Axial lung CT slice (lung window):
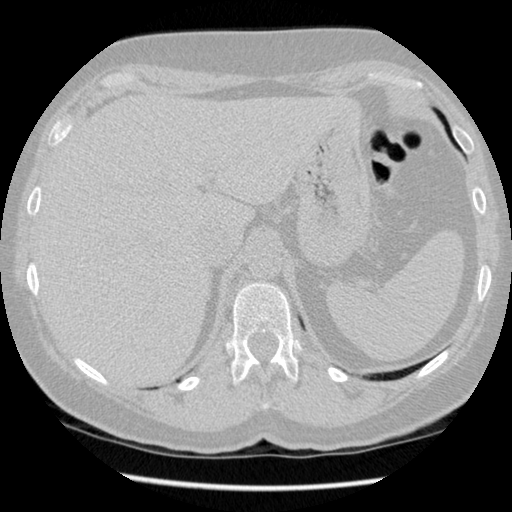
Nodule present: no